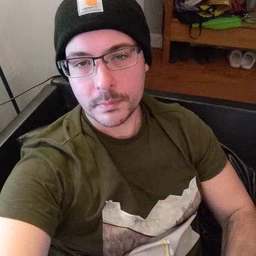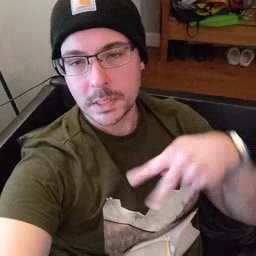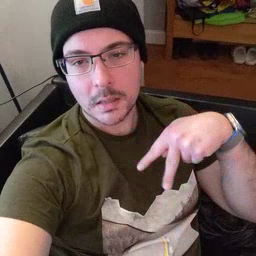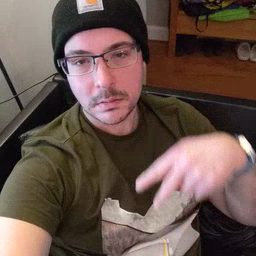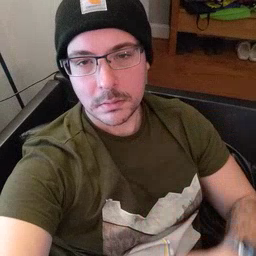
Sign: dance